Question: I recently found a bug in <URL>, the rating banner gets added twice:

I added some emits to my rules to show when the rule is getting fired. The code now looks like this:
'''
rule netflix_loggedin {
select when pageview "movies.netflix.com/.*?Movie/(.*)/" setting (movieTitle)
pre {
title = movieTitle.replace(re/[-_]/g, " ");
div = getRatings(title, "", "lycoflix");
}
emit <|
console.log("TomatoFlix fired!");
|>;
before("p.synopsis", div);
}
rule netflix_two {
select when pageview "movies.netflix.com/.*?Movie/(.*)/" setting (movieTitle)
emit <|
console.log("TomatoFlix second rule fired!");
|>;
}
'''
The JavaScript console shows the following four lines:
'''
TomatoFlix fired!
TomatoFlix second rule fired!
TomatoFlix fired!
TomatoFlix second rule fired!
'''
This doesn't happen with a bookmarklet or with the standalone browser extension. Only in the KBX.
The 'dispatch' block has two domains in it: 'www.netflix.com' and 'movies.netflix.com'
Ideas?
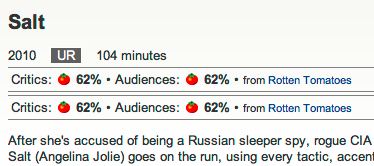
Answer: While I have experienced double rule firing when using a combination of browser extensions, site tags and/or proxy servers for deployment of Rulesets, I have not experienced double rule firing with just the KBX. To help isolate the issue have you disabled all other KBX applications and all other Kynetx based browser extensions?
In the meantime a work around would be to place guard rule in application. This guard rule would check for the existence of a tag within the DOM, and it it does not exist then continue running. Otherwise stop. Here's a sample:
'''
rule CodeMonkey_Hack {
select when pageview ".*"
pre {
tagMonkey = "<div id='CodeMonkey' style='display:none;'>CodeMonkey</div>";
CodeMonkey = 0;
}
{
emit <|
CodeMonkey = $KOBJ("#CodeMonkey").length;
if (!CodeMonkey) {
$KOBJ("body").append(tagMonkey);
app = KOBJ.get_application("a169x274");
app.raise_event("impactblog_init", {});
}
|>;
}
always {
last
}
}
'''